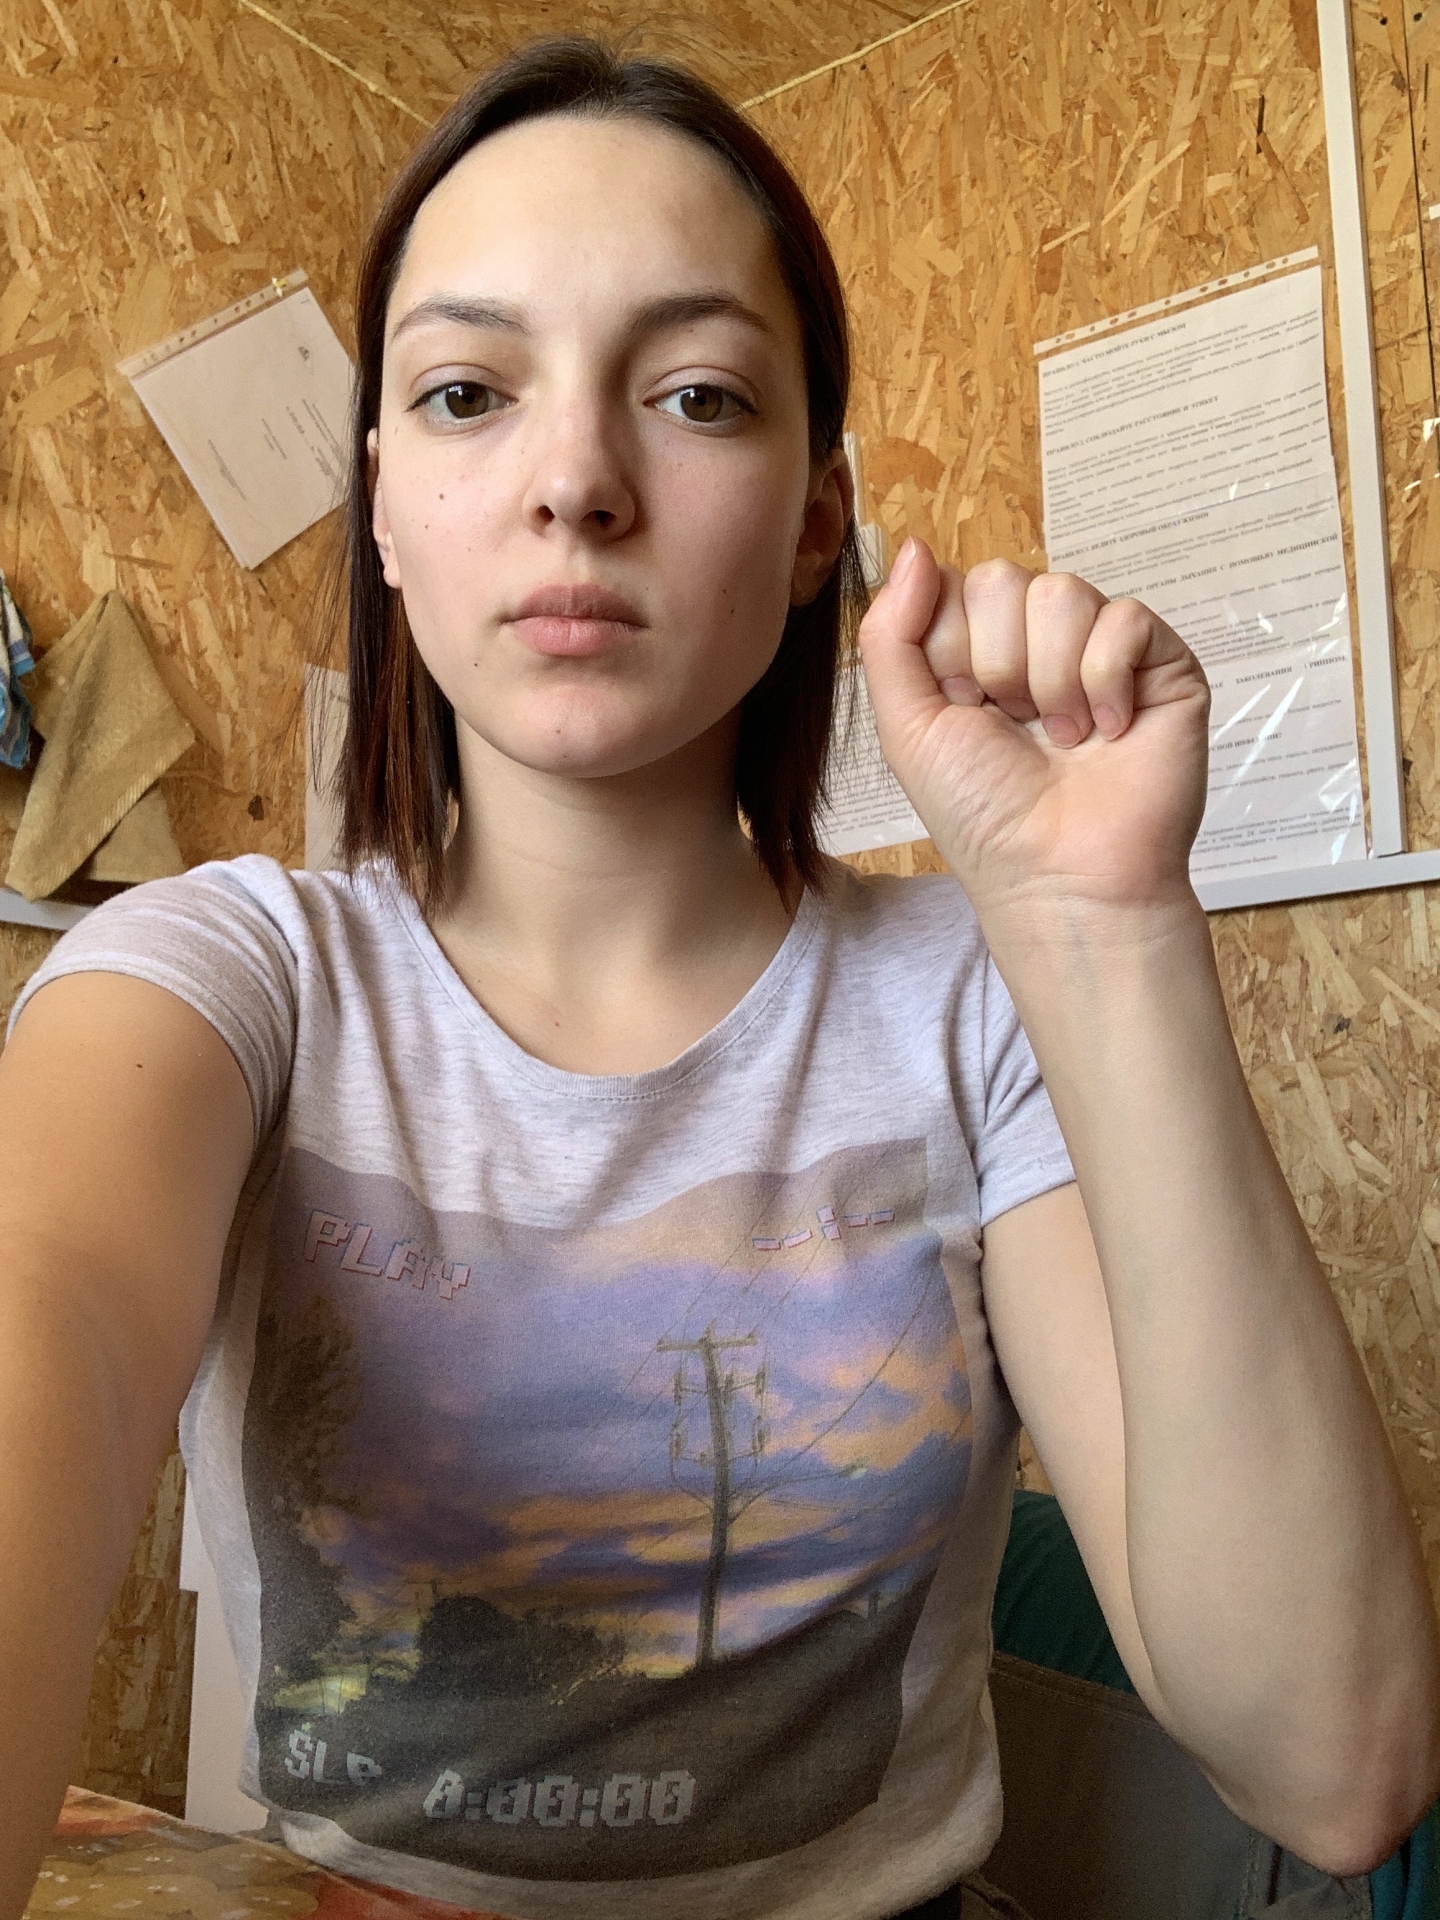
Label: clear